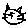
Label: cat